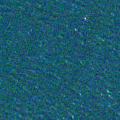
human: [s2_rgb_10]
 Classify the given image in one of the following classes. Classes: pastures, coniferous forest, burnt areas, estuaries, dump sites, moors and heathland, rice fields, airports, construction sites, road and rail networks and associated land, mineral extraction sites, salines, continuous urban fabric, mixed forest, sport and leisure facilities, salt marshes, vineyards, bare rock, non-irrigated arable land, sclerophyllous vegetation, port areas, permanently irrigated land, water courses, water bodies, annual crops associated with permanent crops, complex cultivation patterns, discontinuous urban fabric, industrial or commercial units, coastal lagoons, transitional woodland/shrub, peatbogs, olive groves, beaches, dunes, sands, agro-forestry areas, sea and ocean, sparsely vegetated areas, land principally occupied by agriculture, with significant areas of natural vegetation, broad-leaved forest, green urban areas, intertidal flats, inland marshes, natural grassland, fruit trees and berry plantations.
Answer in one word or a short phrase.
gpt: sea and ocean